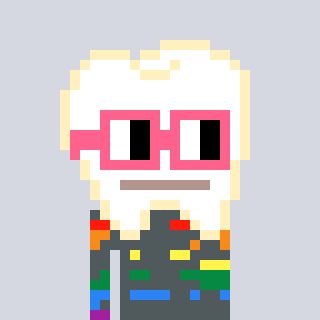
a pixel art character with square pink glasses, a tooth-shaped head and a rust-colored body on a cool background